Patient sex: M
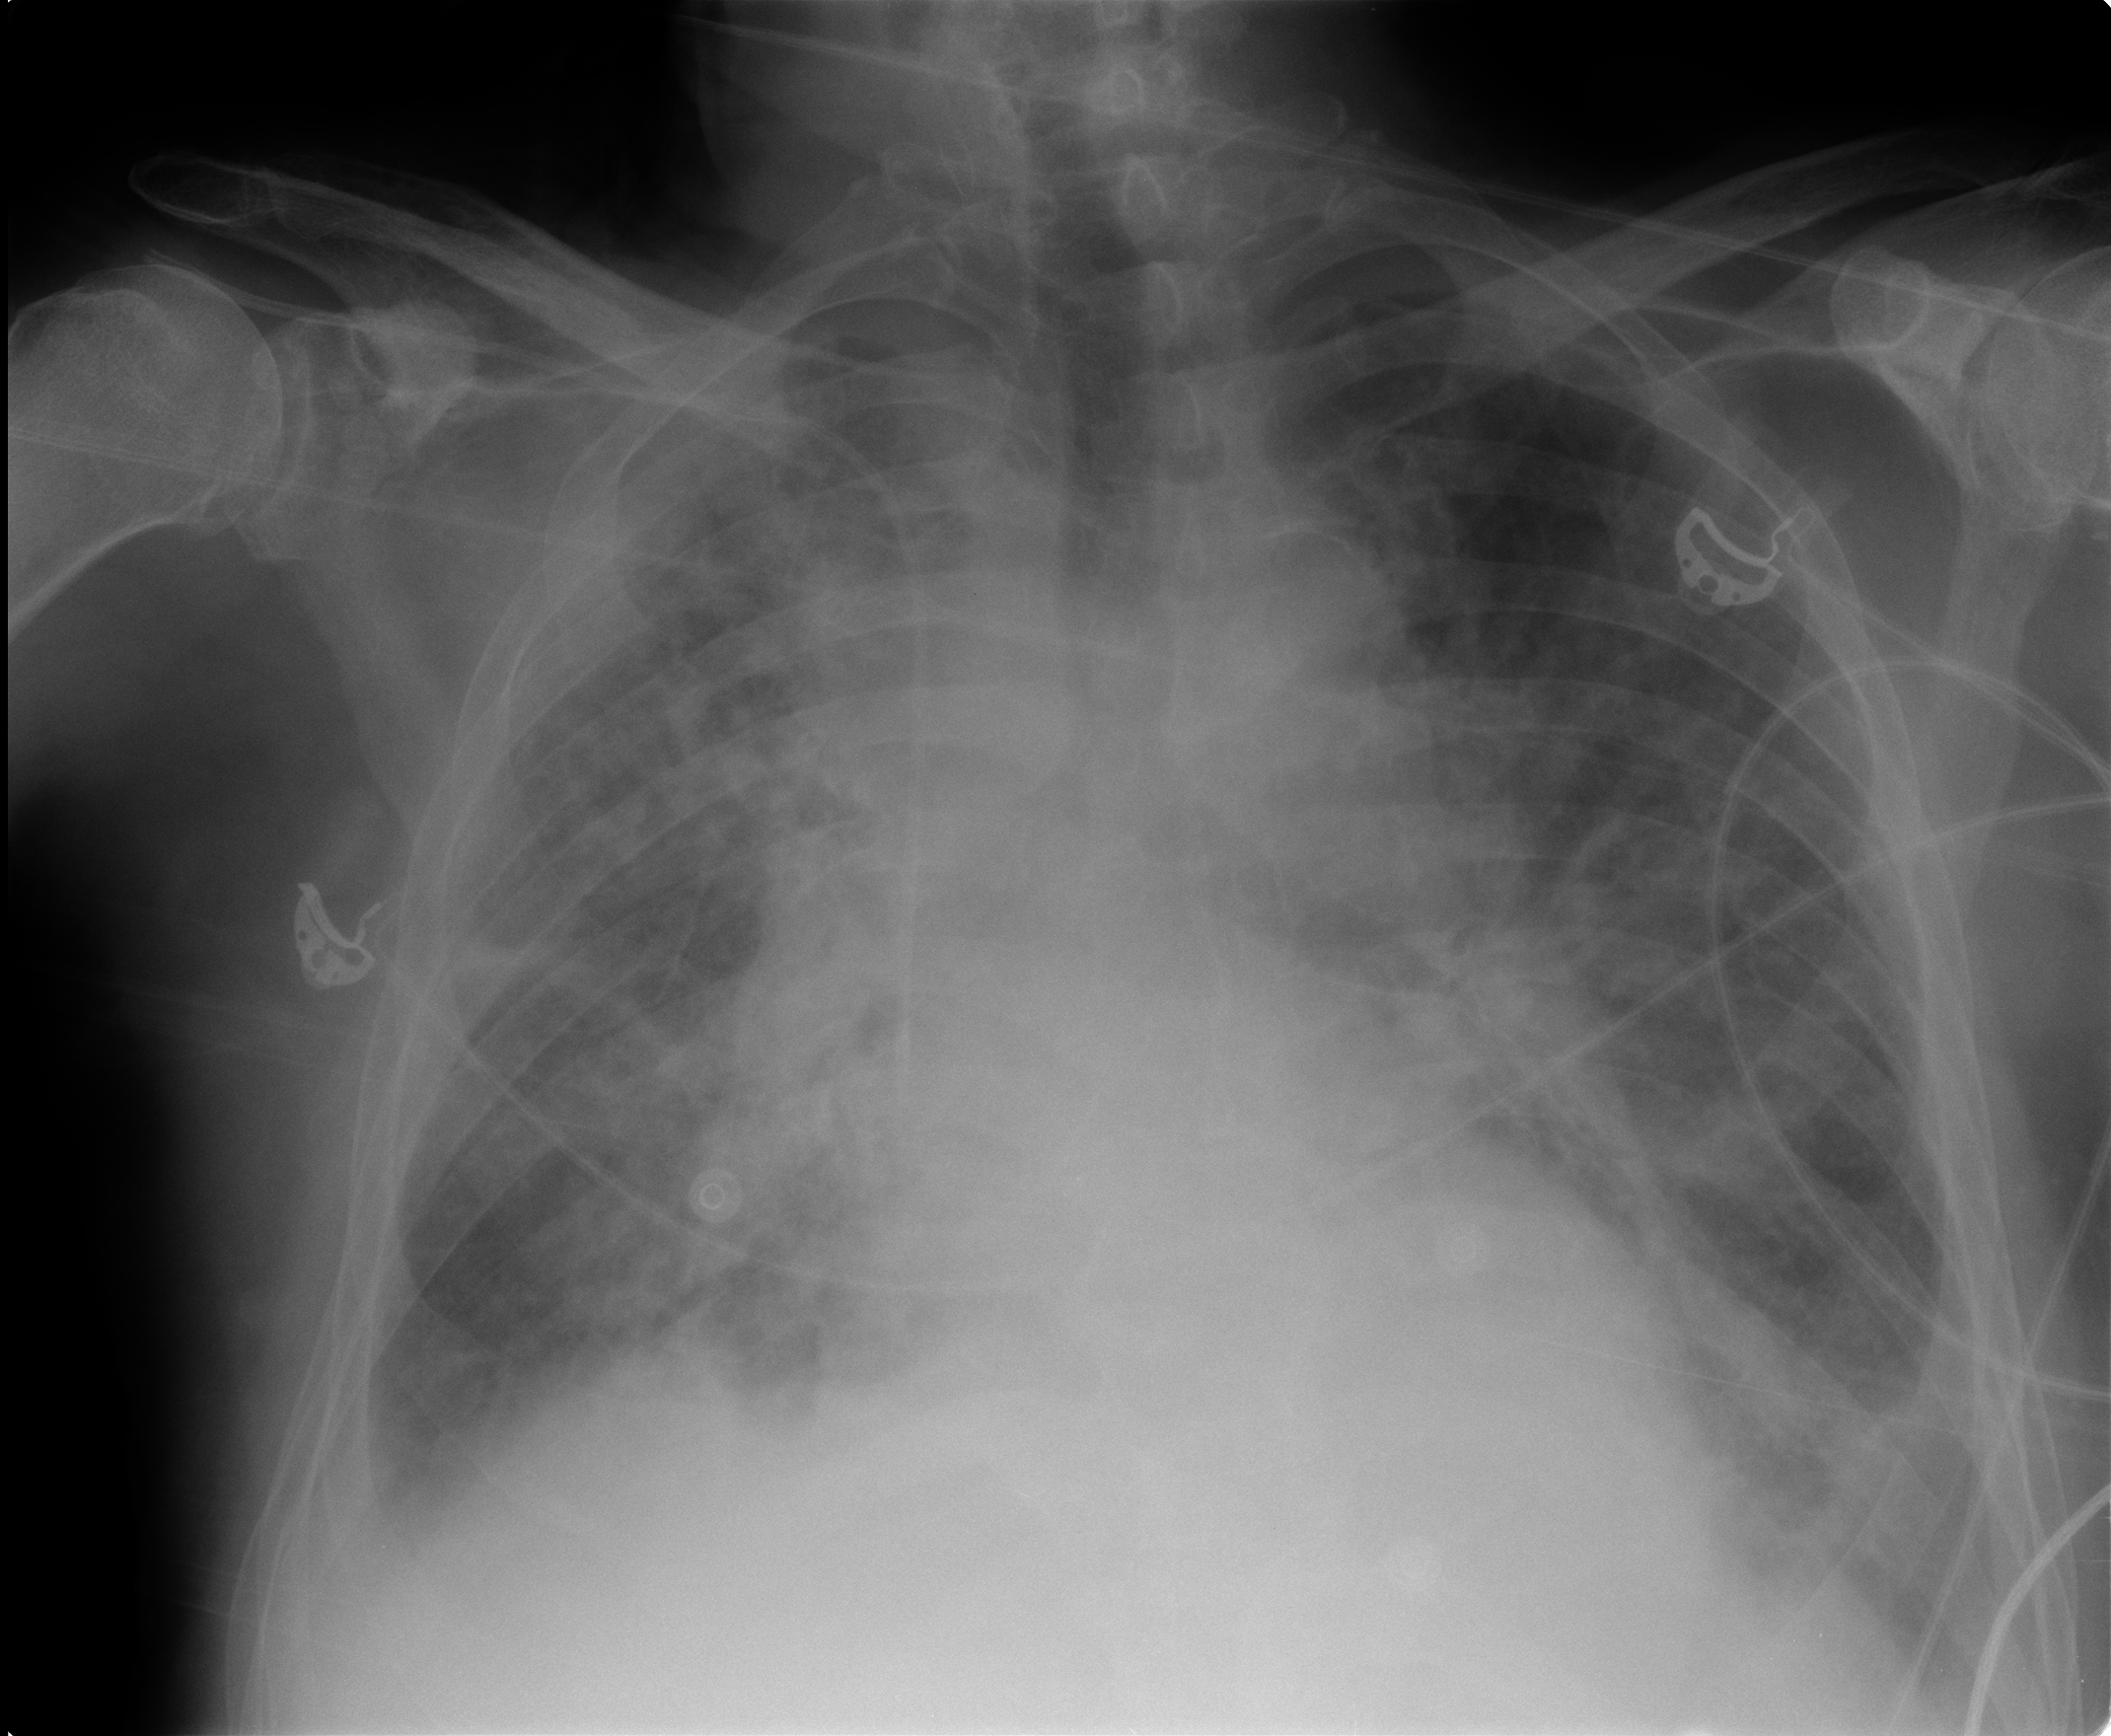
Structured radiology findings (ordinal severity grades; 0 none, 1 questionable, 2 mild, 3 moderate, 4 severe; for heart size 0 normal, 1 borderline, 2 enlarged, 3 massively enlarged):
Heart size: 2
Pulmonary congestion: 2
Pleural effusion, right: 3
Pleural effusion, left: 2
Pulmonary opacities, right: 3
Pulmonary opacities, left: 2
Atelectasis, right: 2
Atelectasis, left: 2